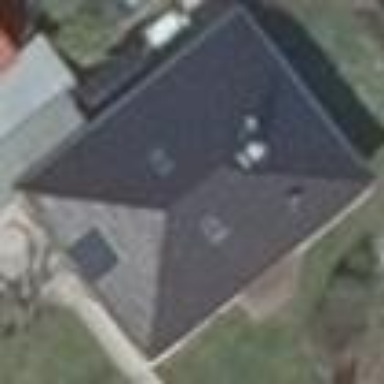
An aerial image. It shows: Detached building with hipped roof in dark grey color. The roof is oriented along the structure.